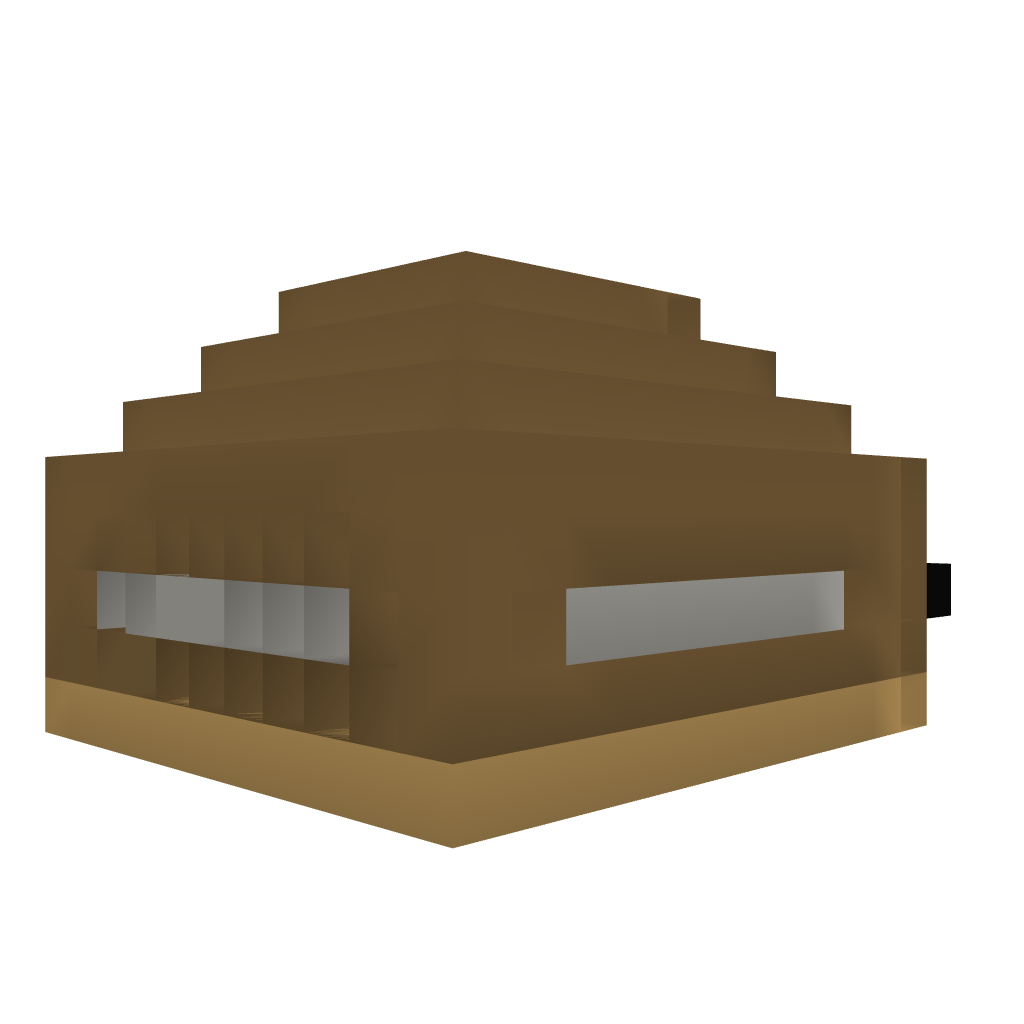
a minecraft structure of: improved log house